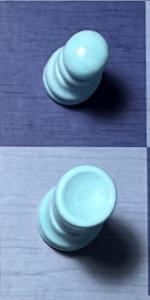
Label: Rook_White